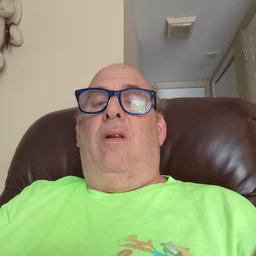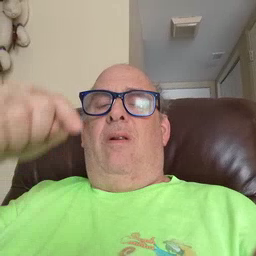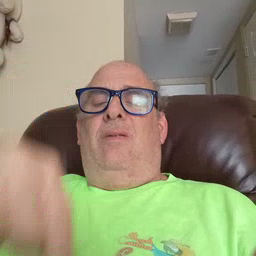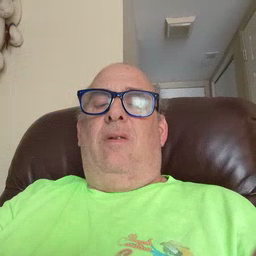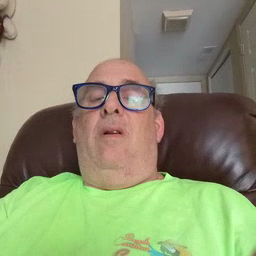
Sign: down